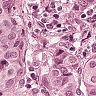
Metastatic tissue present: yes